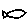
Label: fish